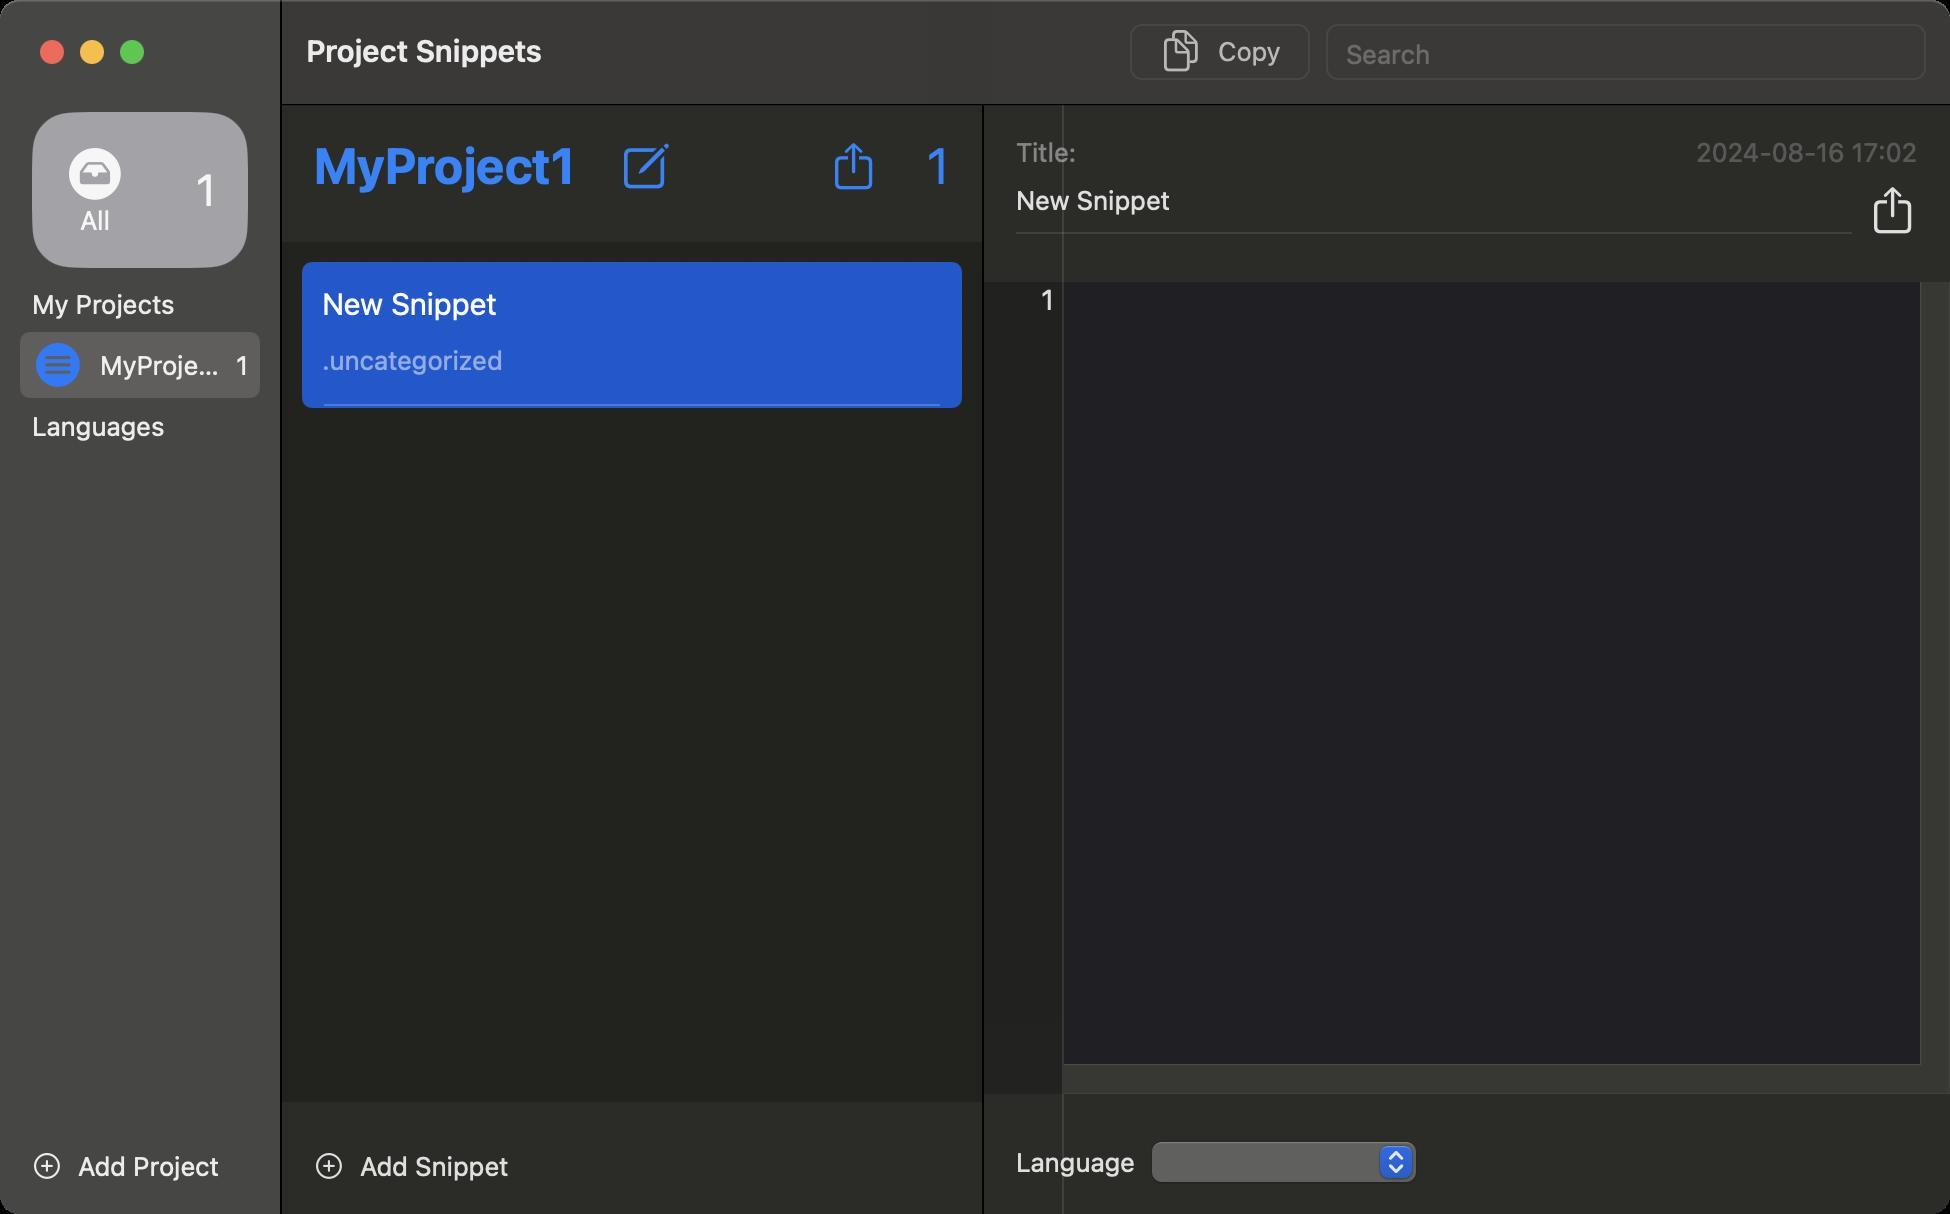
Accessibility tree:
{"name": "Project_Snippets", "role": "AXWindow", "description": null, "role_description": "standard window", "value": null, "position": "339.00;153.00", "size": "975;607", "children": [{"name": null, "role": "AXGroup", "description": null, "role_description": "group", "value": null, "position": "0.00;0.00", "size": "975;607", "children": [{"name": null, "role": "AXSplitGroup", "description": null, "role_description": "split group", "value": null, "position": "0.00;0.00", "size": "975;607", "children": [{"name": null, "role": "AXGroup", "description": null, "role_description": "group", "value": null, "position": "0.00;0.00", "size": "140;607", "children": [{"name": null, "role": "AXScrollArea", "description": null, "role_description": "scroll area", "value": null, "position": "0.00;52.00", "size": "140;499", "children": [{"name": null, "role": "AXOutline", "description": "Sidebar", "role_description": "outline", "value": null, "position": "0.00;52.00", "size": "140;499", "children": [{"name": null, "role": "AXRow", "description": null, "role_description": "outline row", "value": null, "position": "0.00;52.00", "size": "140;86", "children": [{"name": null, "role": "AXCell", "description": null, "role_description": "cell", "value": null, "position": "10.00;52.00", "size": "120;86", "children": [{"name": null, "role": "AXButton", "description": "All, 1", "role_description": "button", "value": null, "position": "16.00;56.00", "size": "108;78", "children": []}]}]}, {"name": null, "role": "AXRow", "description": null, "role_description": "outline row", "value": null, "position": "0.00;138.00", "size": "140;28", "children": [{"name": null, "role": "AXCell", "description": null, "role_description": "cell", "value": null, "position": "10.00;138.00", "size": "120;28", "children": [{"name": null, "role": "AXStaticText", "description": null, "role_description": "text", "value": "My Projects", "position": "16.00;144.00", "size": "72;16", "children": []}]}]}, {"name": null, "role": "AXRow", "description": null, "role_description": "outline row", "value": null, "position": "0.00;166.00", "size": "140;33", "children": [{"name": null, "role": "AXCell", "description": null, "role_description": "cell", "value": null, "position": "10.00;166.00", "size": "120;33", "children": [{"name": null, "role": "AXButton", "description": "MyProject1, 1", "role_description": "button", "value": null, "position": "16.00;170.00", "size": "108;25", "children": []}]}]}, {"name": null, "role": "AXRow", "description": null, "role_description": "outline row", "value": null, "position": "0.00;199.00", "size": "140;28", "children": [{"name": null, "role": "AXCell", "description": null, "role_description": "cell", "value": null, "position": "10.00;199.00", "size": "120;28", "children": [{"name": null, "role": "AXStaticText", "description": null, "role_description": "text", "value": "Languages", "position": "16.00;205.00", "size": "66;16", "children": []}]}]}, {"name": null, "role": "AXColumn", "description": null, "role_description": "column", "value": null, "position": "10.00;52.00", "size": "120;499", "children": []}]}]}, {"name": null, "role": "AXButton", "description": "Add Project", "role_description": "button", "value": null, "position": "17.00;575.00", "size": "93;16", "children": []}]}, {"name": null, "role": "AXSplitter", "description": null, "role_description": "splitter", "value": 140.0, "position": "140.00;52.00", "size": "1;555", "children": []}, {"name": null, "role": "AXGroup", "description": null, "role_description": "group", "value": null, "position": "141.00;0.00", "size": "350;607", "children": [{"name": null, "role": "AXStaticText", "description": null, "role_description": "text", "value": "MyProject1", "position": "157.00;68.00", "size": "131;29", "children": []}, {"name": null, "role": "AXImage", "description": "Compose", "role_description": "image", "value": null, "position": "312.00;70.00", "size": "25;25", "children": []}, {"name": null, "role": "AXButton", "description": "Share", "role_description": "button", "value": null, "position": "417.50;70.00", "size": "19;25", "children": []}, {"name": null, "role": "AXStaticText", "description": null, "role_description": "text", "value": "1", "position": "463.50;68.00", "size": "12;29", "children": []}, {"name": null, "role": "AXScrollArea", "description": null, "role_description": "scroll area", "value": null, "position": "141.00;121.00", "size": "350;430", "children": [{"name": null, "role": "AXTable", "description": null, "role_description": "list", "value": null, "position": "141.00;121.00", "size": "350;430", "children": [{"name": null, "role": "AXRow", "description": null, "role_description": "table row", "value": null, "position": "141.00;131.00", "size": "350;73", "children": [{"name": null, "role": "AXCell", "description": null, "role_description": "cell", "value": null, "position": "157.00;131.00", "size": "318;73", "children": [{"name": null, "role": "AXButton", "description": "New Snippet, .uncategorized", "role_description": "button", "value": null, "position": "161.00;142.00", "size": "310;61", "children": []}]}]}, {"name": null, "role": "AXColumn", "description": null, "role_description": "column", "value": null, "position": "151.00;121.00", "size": "330;430", "children": []}]}]}, {"name": null, "role": "AXButton", "description": "Add Snippet", "role_description": "button", "value": null, "position": "158.00;575.00", "size": "96;16", "children": []}]}, {"name": null, "role": "AXSplitter", "description": null, "role_description": "splitter", "value": 350.0, "position": "491.00;52.00", "size": "1;555", "children": []}, {"name": null, "role": "AXGroup", "description": null, "role_description": "group", "value": null, "position": "492.00;0.00", "size": "483;607", "children": [{"name": null, "role": "AXStaticText", "description": null, "role_description": "text", "value": "Title:", "position": "508.00;68.00", "size": "30;16", "children": []}, {"name": null, "role": "AXStaticText", "description": null, "role_description": "text", "value": "2024-08-16 17:02", "position": "848.00;68.00", "size": "111;16", "children": []}, {"name": null, "role": "AXTextField", "description": null, "role_description": "text field", "value": "New Snippet", "position": "508.00;92.00", "size": "418;16", "children": []}, {"name": null, "role": "AXButton", "description": "Share", "role_description": "button", "value": null, "position": "937.00;92.00", "size": "19;25", "children": []}, {"name": null, "role": "AXScrollArea", "description": null, "role_description": "scroll area", "value": null, "position": "492.00;141.00", "size": "483;406", "children": [{"name": null, "role": "AXTextArea", "description": null, "role_description": "text entry area", "value": "", "position": "532.00;141.00", "size": "428;391", "children": []}, {"name": null, "role": "AXScrollBar", "description": null, "role_description": "scroll bar", "value": 0.0, "position": "532.00;532.00", "size": "428;15", "children": []}, {"name": null, "role": "AXScrollBar", "description": null, "role_description": "scroll bar", "value": 0.0, "position": "960.00;141.00", "size": "15;391", "children": []}, {"name": null, "role": "AXRuler", "description": null, "role_description": "ruler", "value": null, "position": "492.00;141.00", "size": "40;406", "children": []}]}, {"name": null, "role": "AXStaticText", "description": null, "role_description": "text", "value": "Language", "position": "508.00;573.00", "size": "60;16", "children": []}, {"name": null, "role": "AXPopUpButton", "description": null, "role_description": "pop up button", "value": "Xml", "position": "576.00;571.00", "size": "132;20", "children": []}]}]}]}, {"name": null, "role": "AXToolbar", "description": null, "role_description": "toolbar", "value": null, "position": "0.00;0.00", "size": "975;52", "children": [{"name": null, "role": "AXButton", "description": "Copy", "role_description": "button", "value": null, "position": "561.00;0.00", "size": "98;52", "children": [{"name": null, "role": "AXButton", "description": "Copy", "role_description": "button", "value": null, "position": "570.00;14.00", "size": "80;24", "children": []}]}, {"name": null, "role": "AXGroup", "description": null, "role_description": "group", "value": null, "position": "659.00;0.00", "size": "308;52", "children": [{"name": null, "role": "AXTextField", "description": null, "role_description": "text field", "value": "", "position": "663.00;12.00", "size": "300;28", "children": []}]}]}, {"name": null, "role": "AXButton", "description": null, "role_description": "close button", "value": null, "position": "19.00;18.00", "size": "14;16", "children": []}, {"name": null, "role": "AXButton", "description": null, "role_description": "full screen button", "value": null, "position": "59.00;18.00", "size": "14;16", "children": [{"name": null, "role": "AXGroup", "description": null, "role_description": "group", "value": null, "position": "59.00;18.00", "size": "14;16", "children": [{"name": null, "role": "AXGroup", "description": null, "role_description": "group", "value": null, "position": "59.00;18.00", "size": "14;16", "children": []}]}]}, {"name": null, "role": "AXButton", "description": null, "role_description": "minimize button", "value": null, "position": "39.00;18.00", "size": "14;16", "children": []}, {"name": null, "role": "AXStaticText", "description": null, "role_description": "text", "value": "Project Snippets", "position": "149.00;0.00", "size": "412;52", "children": []}]}